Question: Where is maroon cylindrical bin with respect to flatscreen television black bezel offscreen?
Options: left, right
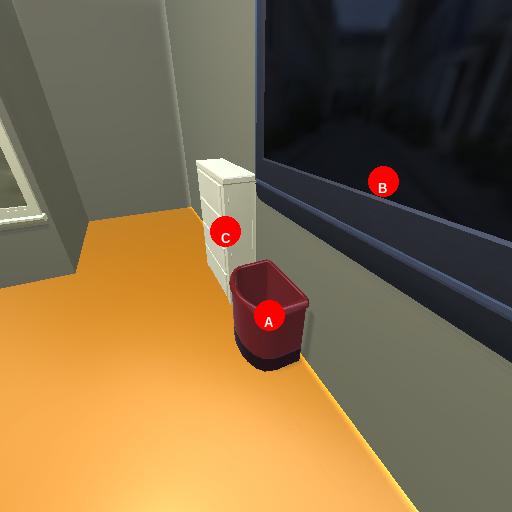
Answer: left